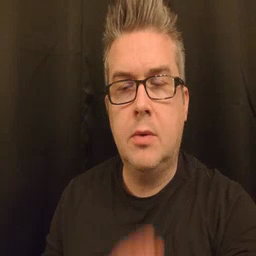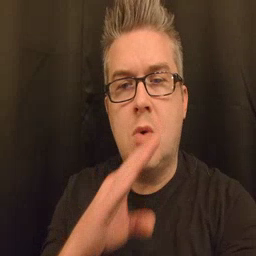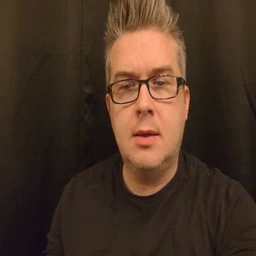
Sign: quiet